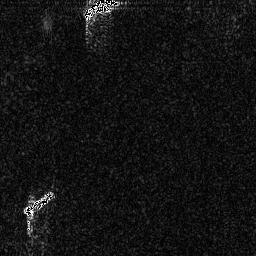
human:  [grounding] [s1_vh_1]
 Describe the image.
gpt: In the satellite image, there is  <ref>1 medium ship </ref> <box>[[31, 0, 47, 7, 0]]</box> located at top,  <ref>1 medium ship </ref> <box>[[8, 73, 21, 84, 0]]</box> located at bottom left.